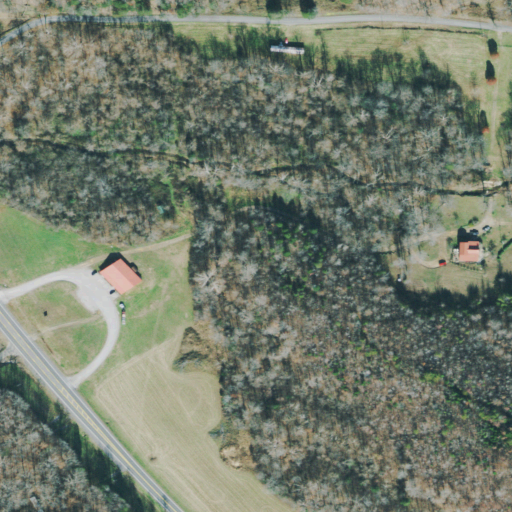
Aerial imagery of valley in Tennessee named Coaling Hollow containing deciduous forest, pasture, open development, low intensity development, high intensity development, grassland, herbaceous wetlands, medium intensity development, and mixed forest